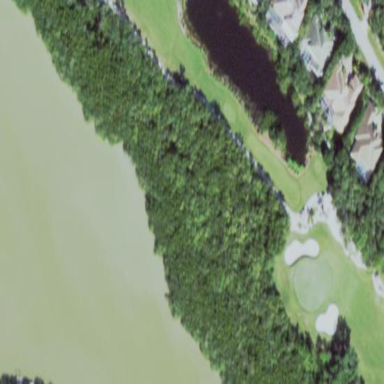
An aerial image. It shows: Scenic view of water hazard on golf course. The natural water feature adds beauty to the landscape.